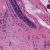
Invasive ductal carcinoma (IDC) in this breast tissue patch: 0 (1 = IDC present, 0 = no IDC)